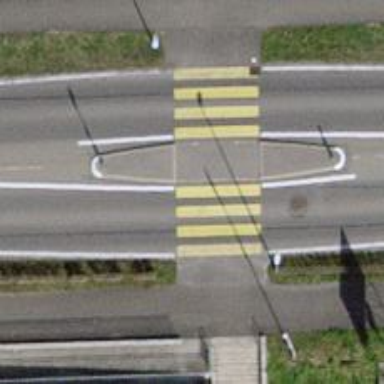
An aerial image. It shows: Uncontrolled crossing with pedestrian island.